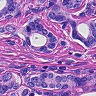
Metastatic tissue present: yes